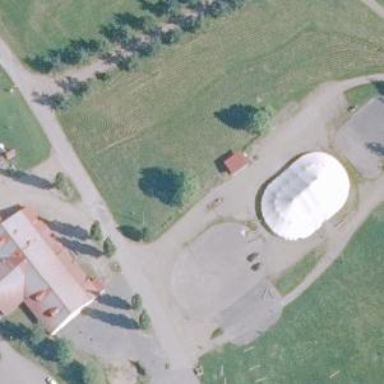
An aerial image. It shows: Disc golf basket.